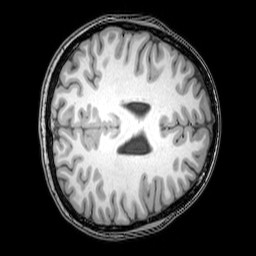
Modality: T1w
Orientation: axial
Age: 26
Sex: female
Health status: healthy
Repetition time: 0.081 s
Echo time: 0.037 s